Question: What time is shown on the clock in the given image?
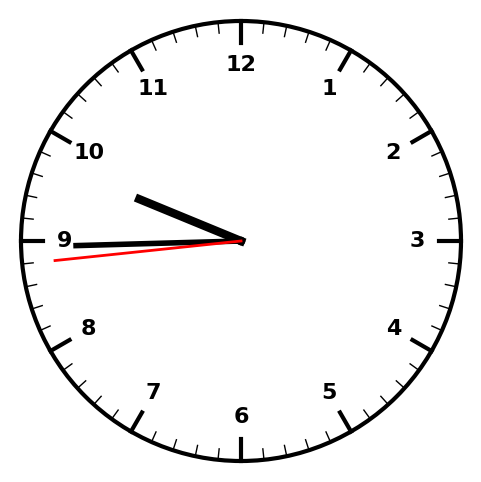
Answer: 09:44:44